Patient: sex M, age 78
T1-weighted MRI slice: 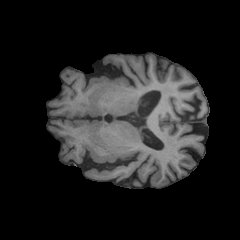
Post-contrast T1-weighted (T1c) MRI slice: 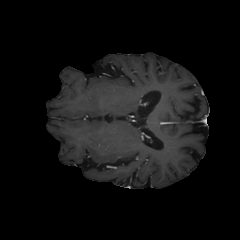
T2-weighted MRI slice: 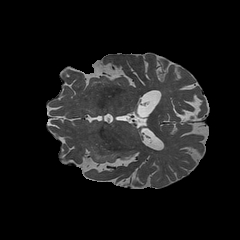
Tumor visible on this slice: yes
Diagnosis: Astrocytoma, IDH-wildtype
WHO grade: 3